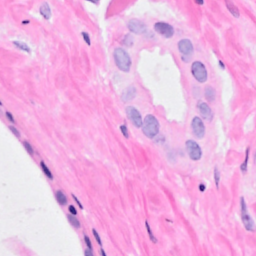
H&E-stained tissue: Breast